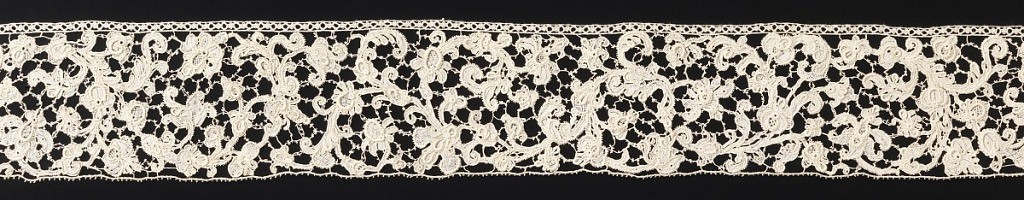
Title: Band
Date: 1670–90
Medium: linen Technique: needle lace
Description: Lace band showing small-scale scrolling floral forms with raised outlines. A variety of filling stitches lightens areas of dense buttonhole stitches.